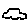
Label: car